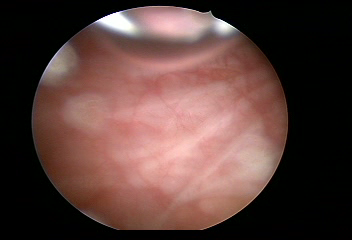
Modality: WLC
Class: Foreign bodies
Subclass: AirBubble
Bladder cancer association: No
Annotated structures: Air bubble